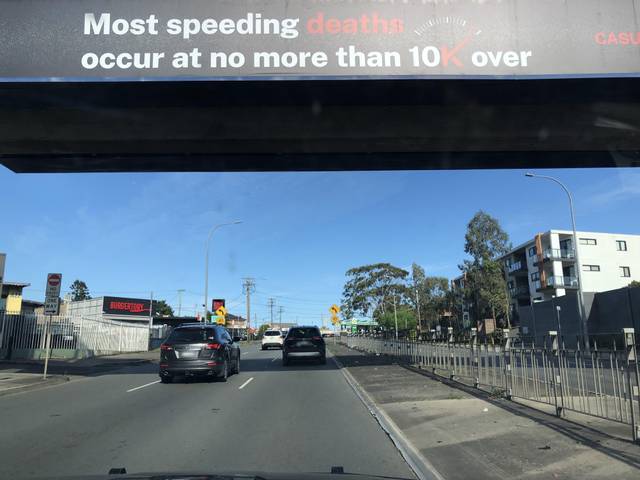
Region: Australia
Coordinates: -33.908, 151.027